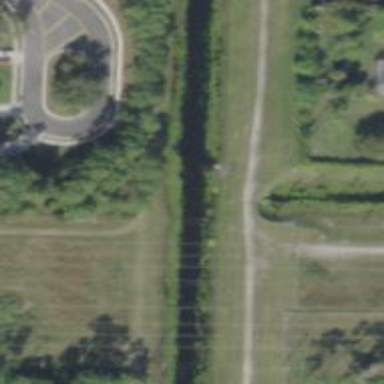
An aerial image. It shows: Culvert underpass for canal.